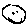
Label: smiley face